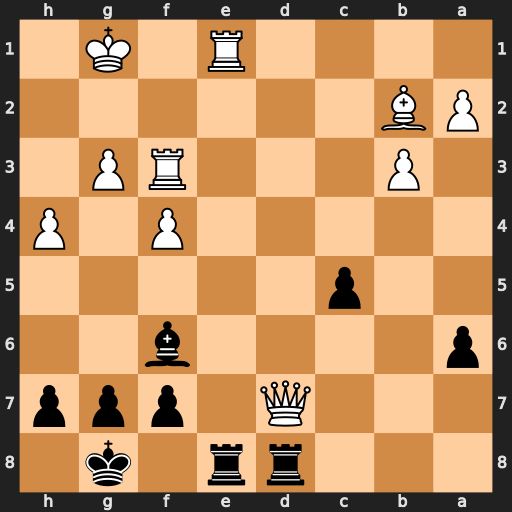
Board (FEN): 3rr1k1/3Q1ppp/p4b2/2p5/5P1P/1P3RP1/PB6/4R1K1
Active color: b
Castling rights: -
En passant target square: -
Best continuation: Rxe1+ Kf2 Rxd7 Kxe1 Bxb2